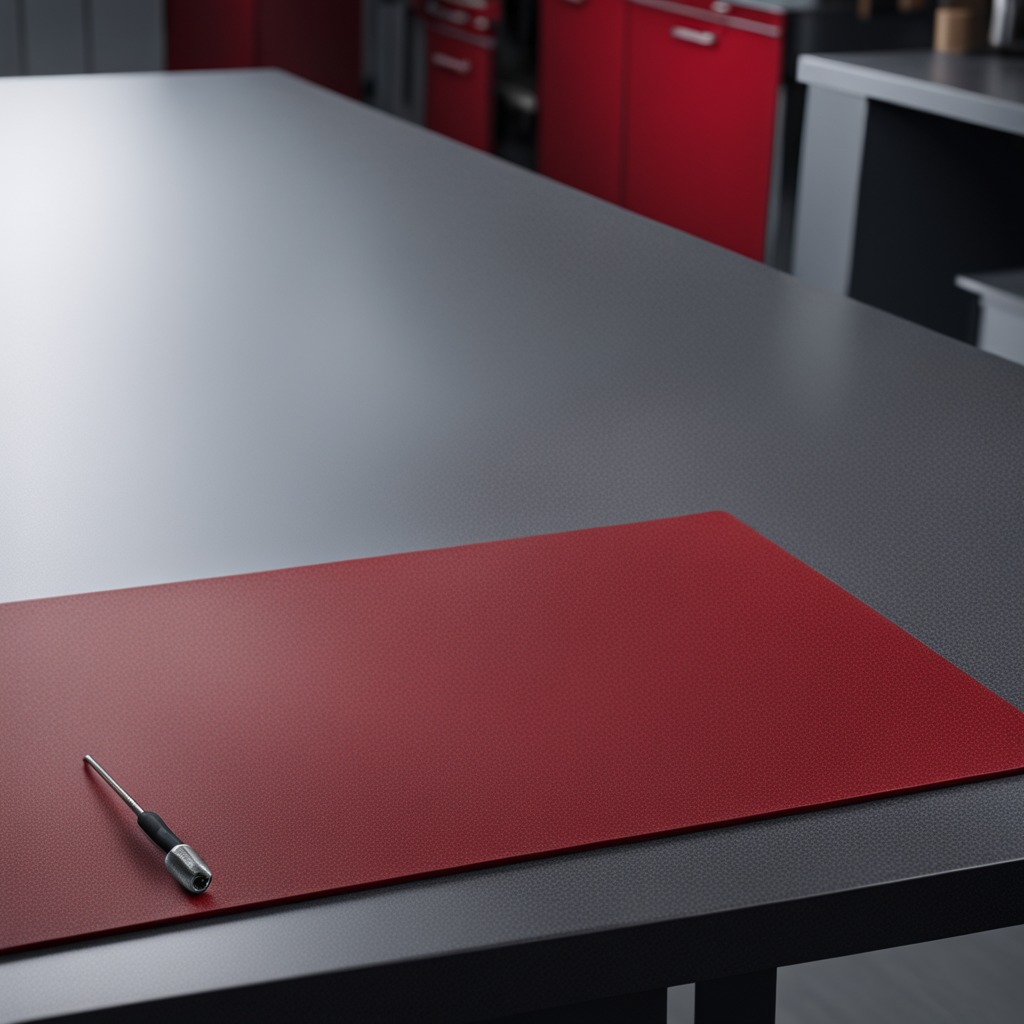
A screwdriver lies on the tabletop.